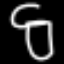
Label: mushroom